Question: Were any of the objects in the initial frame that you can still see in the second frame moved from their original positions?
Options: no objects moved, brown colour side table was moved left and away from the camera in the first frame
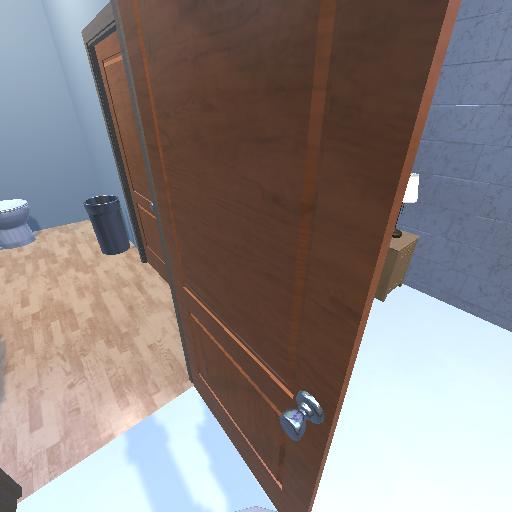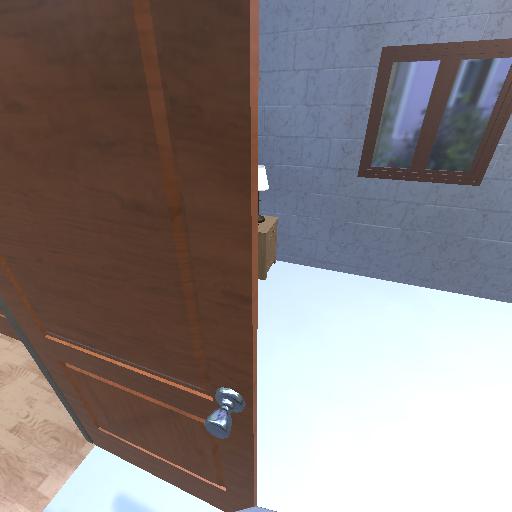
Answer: no objects moved